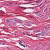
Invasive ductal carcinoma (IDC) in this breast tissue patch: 0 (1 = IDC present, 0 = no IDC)